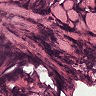
Metastatic tissue present: no